Question: I have the follow example (from GlassWire) and I know it was built using Qt but I can't seem to figure out how to put stuff in the "Windows Title Bar" the semi translucent part of the Window Frame. Like in this example, we have a QPushButton GlassWire button and then we have 4 tabs, all in the normal Windows frame.
I can't seem to figure out how to do something like that. Any ideas on how I could, for example, add a QPushButton in the bar?
I would do something like <URL> if I was doing this outside of Qt.

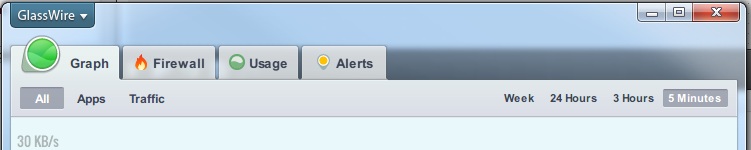
Answer: I managed to get it done by doing something like this:
'''
#include "mainwindow.h"
#include "ui_mainwindow.h"
#include <QtWin>
MainWindow::MainWindow(QWidget *parent) :
QMainWindow(parent),
ui(new Ui::MainWindow)
{
ui->setupUi(this);
#ifdef Q_OS_WIN
this->setAttribute(Qt::WA_TranslucentBackground);
QtWin::enableBlurBehindWindow(this);
QtWin::extendFrameIntoClientArea(this, -1, -1, -1, -1);
#endif
}
MainWindow::~MainWindow()
{
delete ui;
}
'''